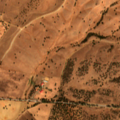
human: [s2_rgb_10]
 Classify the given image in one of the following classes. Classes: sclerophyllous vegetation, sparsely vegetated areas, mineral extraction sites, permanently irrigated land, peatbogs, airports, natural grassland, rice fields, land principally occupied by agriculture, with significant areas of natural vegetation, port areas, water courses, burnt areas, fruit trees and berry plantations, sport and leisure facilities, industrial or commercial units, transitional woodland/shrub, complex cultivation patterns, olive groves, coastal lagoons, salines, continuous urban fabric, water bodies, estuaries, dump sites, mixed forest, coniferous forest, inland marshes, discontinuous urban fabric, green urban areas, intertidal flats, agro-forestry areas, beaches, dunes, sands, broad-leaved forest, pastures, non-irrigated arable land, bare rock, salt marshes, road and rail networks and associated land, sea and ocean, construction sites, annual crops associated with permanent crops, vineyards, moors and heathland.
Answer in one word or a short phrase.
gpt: non-irrigated arable land, agro-forestry areas